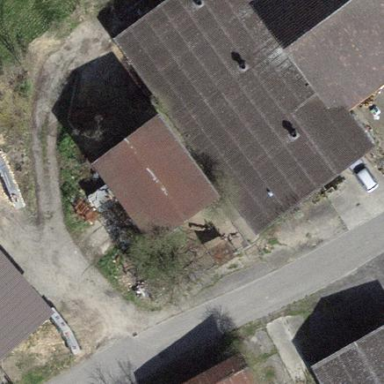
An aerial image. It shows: Building with tiled roof.